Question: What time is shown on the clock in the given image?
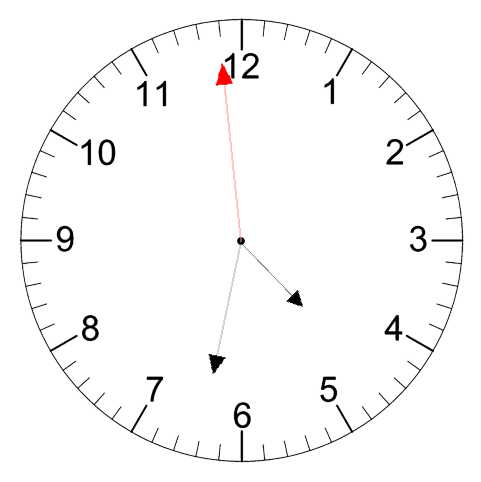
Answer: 04:31:59